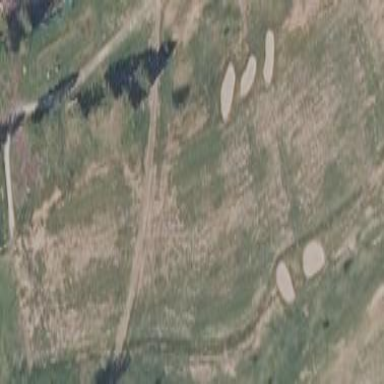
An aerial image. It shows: Scenic golf fairway.